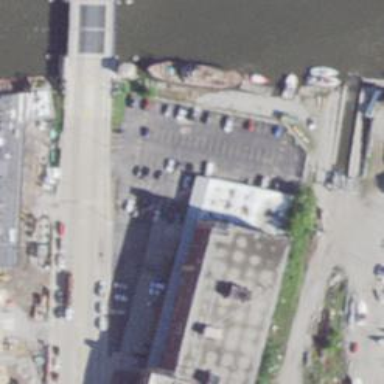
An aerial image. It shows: Parking area with surface.